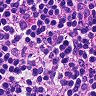
Metastatic tissue present: no